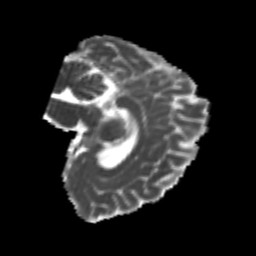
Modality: MD
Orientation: sagittal
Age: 24
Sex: female
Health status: healthy
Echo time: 0.074 s